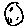
Label: moon